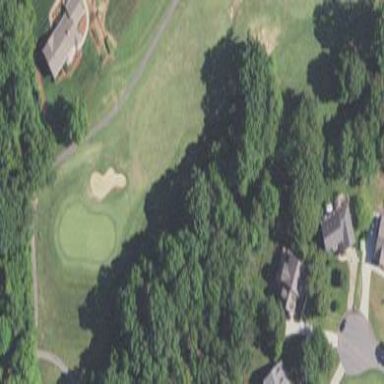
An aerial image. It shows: Golf fairway surrounded by grass.